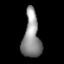
Tissue: lung
Cell type: Epithelial cells
Senescence score: 0.1192
Nuclear area (px): 788
Mean DAPI intensity: 143.533